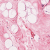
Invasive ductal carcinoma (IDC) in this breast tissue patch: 0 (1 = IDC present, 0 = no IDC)